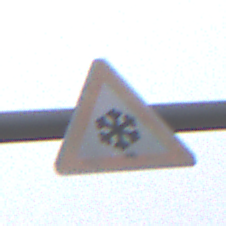
Verkehrszeichen: SchneeOderEisglaette
Umgebung: Outdoor, RoadRail
Tageszeit: MorningAfternoon
Wetter: Overcast
Licht: Natural
Jahreszeit: NotSpecified
Kontrast: LowContrast